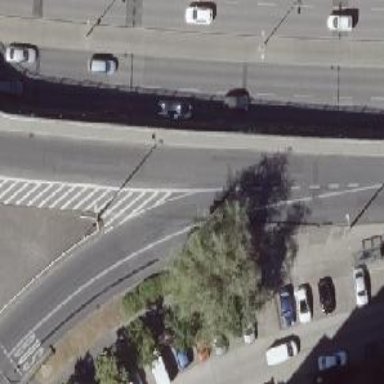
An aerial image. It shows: Secondary link road with asphalt surface. There is separate sidewalk and cycleway on the right sharing the busway.